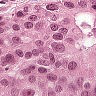
Metastatic tissue present: yes